Question: The first time I saw the <URL> live updating build console log, I was, I'll admit, nerdily impressed. And I know with some very time consuming CSS styling and JS coding, I could probably get something half as nice. But, my question is, are there any libraries out there that would make building something like this easier? I realize that Travis CI uses Ember as their web app framework, but I'm guessing this isn't a component of Ember, right?

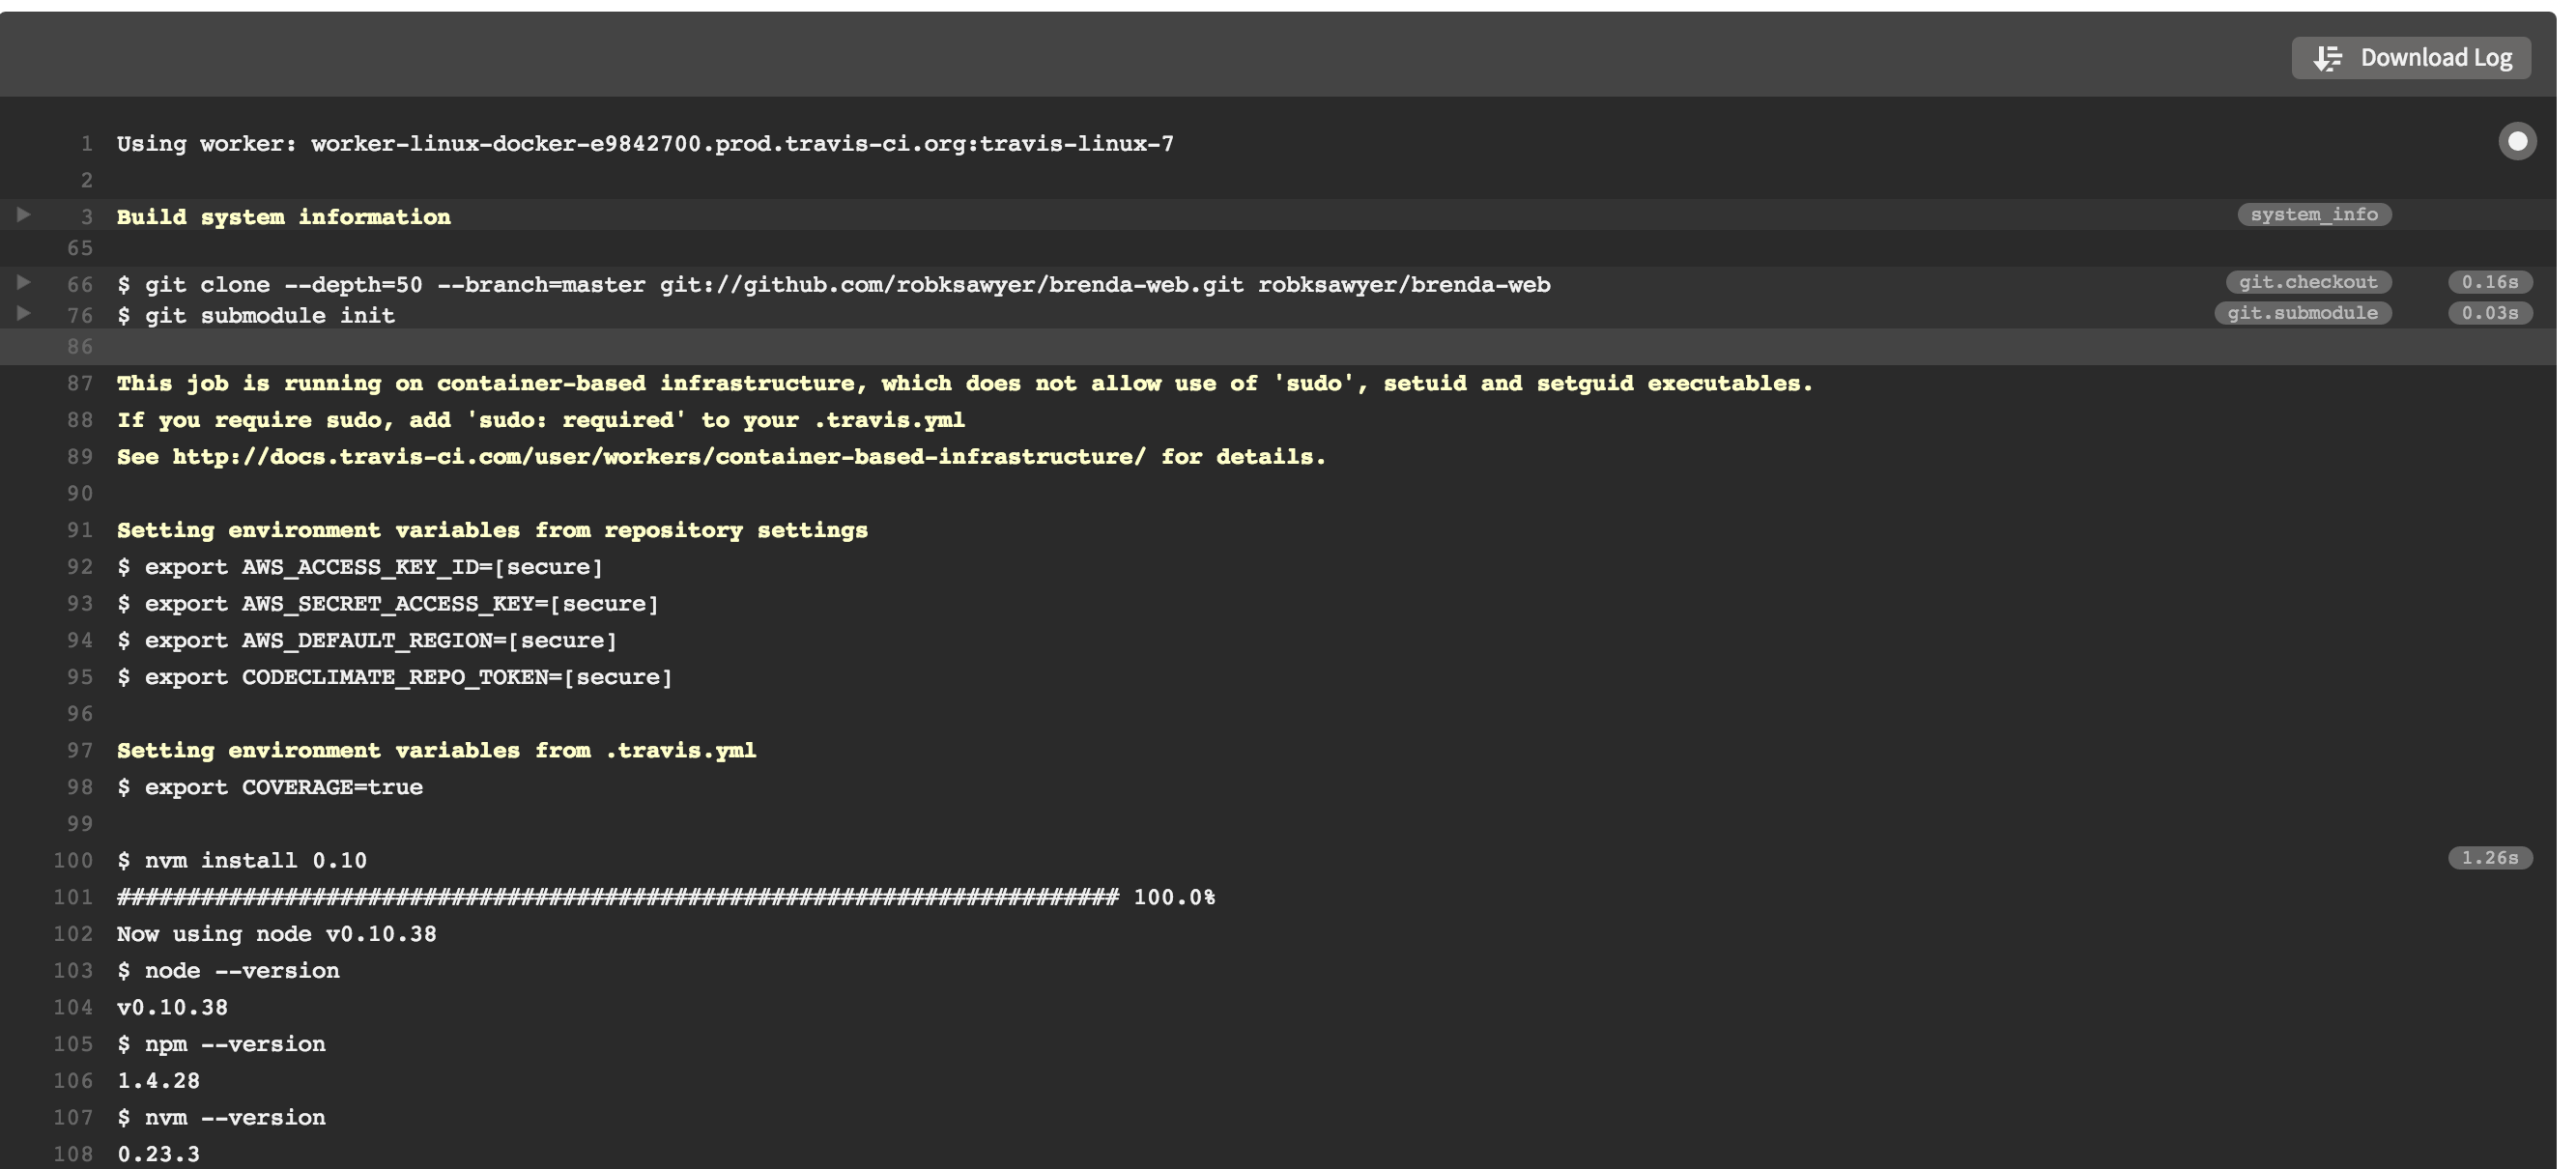
Answer: "travis-web" uses Ember, but the functionality for the "log-container" is custom. It contains the text of the log file ("Download Log"). Please download a raw version of a log and take a look.
You will see, that the log file has several "annotations". It's a syntax to indicate the areas, where some custom styles are applied.
These lines are processed by the <URL> and then removed.
Ok, let's decompose this:
Folds start with '"travis_fold:start:section_name"' and end with '"travis_fold🔚section_name"'
The content inside the fold is placed in a span.
By default the span height is 0. Initially the content is not shown.
On-click, the additional css-style 'open' is added to the span.
The style 'open' sets the 'height' of the span element to 'auto' - and the content of the fold will show up.
'://url#L100'
The annotations are removed form the log file content
('total number of lines = raw log file lines - annotation lines').
All lines numbers are anchor elements ('a'), so line-wise referencing is possible.
The numbering itself is done by CSS - the number is added before the anchor.
'log-body p a::before { content: counter(line-numbering); counter-increment: line-numbering;'
Throughout the raw log file ansi-color codes are used.
The content is parsed by the <URL> into their css-class color names.
The string
'[0K[33;1mBuild system information[0m'
becomes
'<span id="1-3" class="yellow bold">Build system information</span>'
Scroll-To-End-Of-Log is similar to scroll to end of div: 'this.scrollIntoView(false);'
When scrolling is activated, the activation button itself is top positioned to keep it at the same spot.
The "move to top" is bottom positioned.
The current cursor line is styled with 'p:hover: #color'.
On the right side the "section or folder name" and the "duration" is show.
Both are spans based on the following markers:
'travis_time:start:0759cab0'
cmds
'travis_time🔚0759cab0:start=1434311411734827664,finish=1434311413318517466, duration=<PHONE>'
---
> But, my question is, are there any libraries out there that would make building something like this easier?
For a small site, you could use a themeable Javascript based CodeEditor, like CodeMirror.
Apply a dark-theme, add some custom rules for code-folding and code-highlighting, active-line hovering. This will get you pretty close in no time.
- <URL>